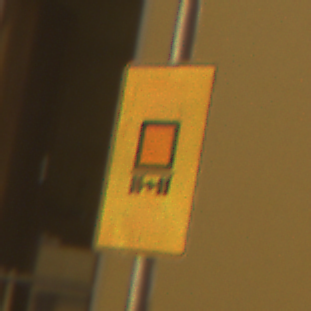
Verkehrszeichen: KennzeichnungspflichtigeFahrzeugeGefaehrlicheGueterOhnePfeilsymbol
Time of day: Night
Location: Outdoor (Urban)
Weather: Clear
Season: NotSpecified
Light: Artificial